This grayscale texture is a bearing vibration snapshot reshaped row-by-row into a square image. Diagnose the bearing from this image, choosing from: normal, inner_race, outer_race, ball.
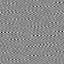
Answer: outer_race